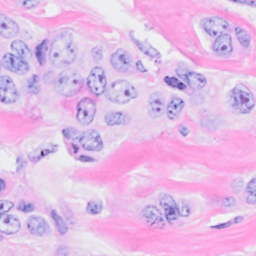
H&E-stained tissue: Breast